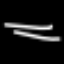
Label: line